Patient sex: M
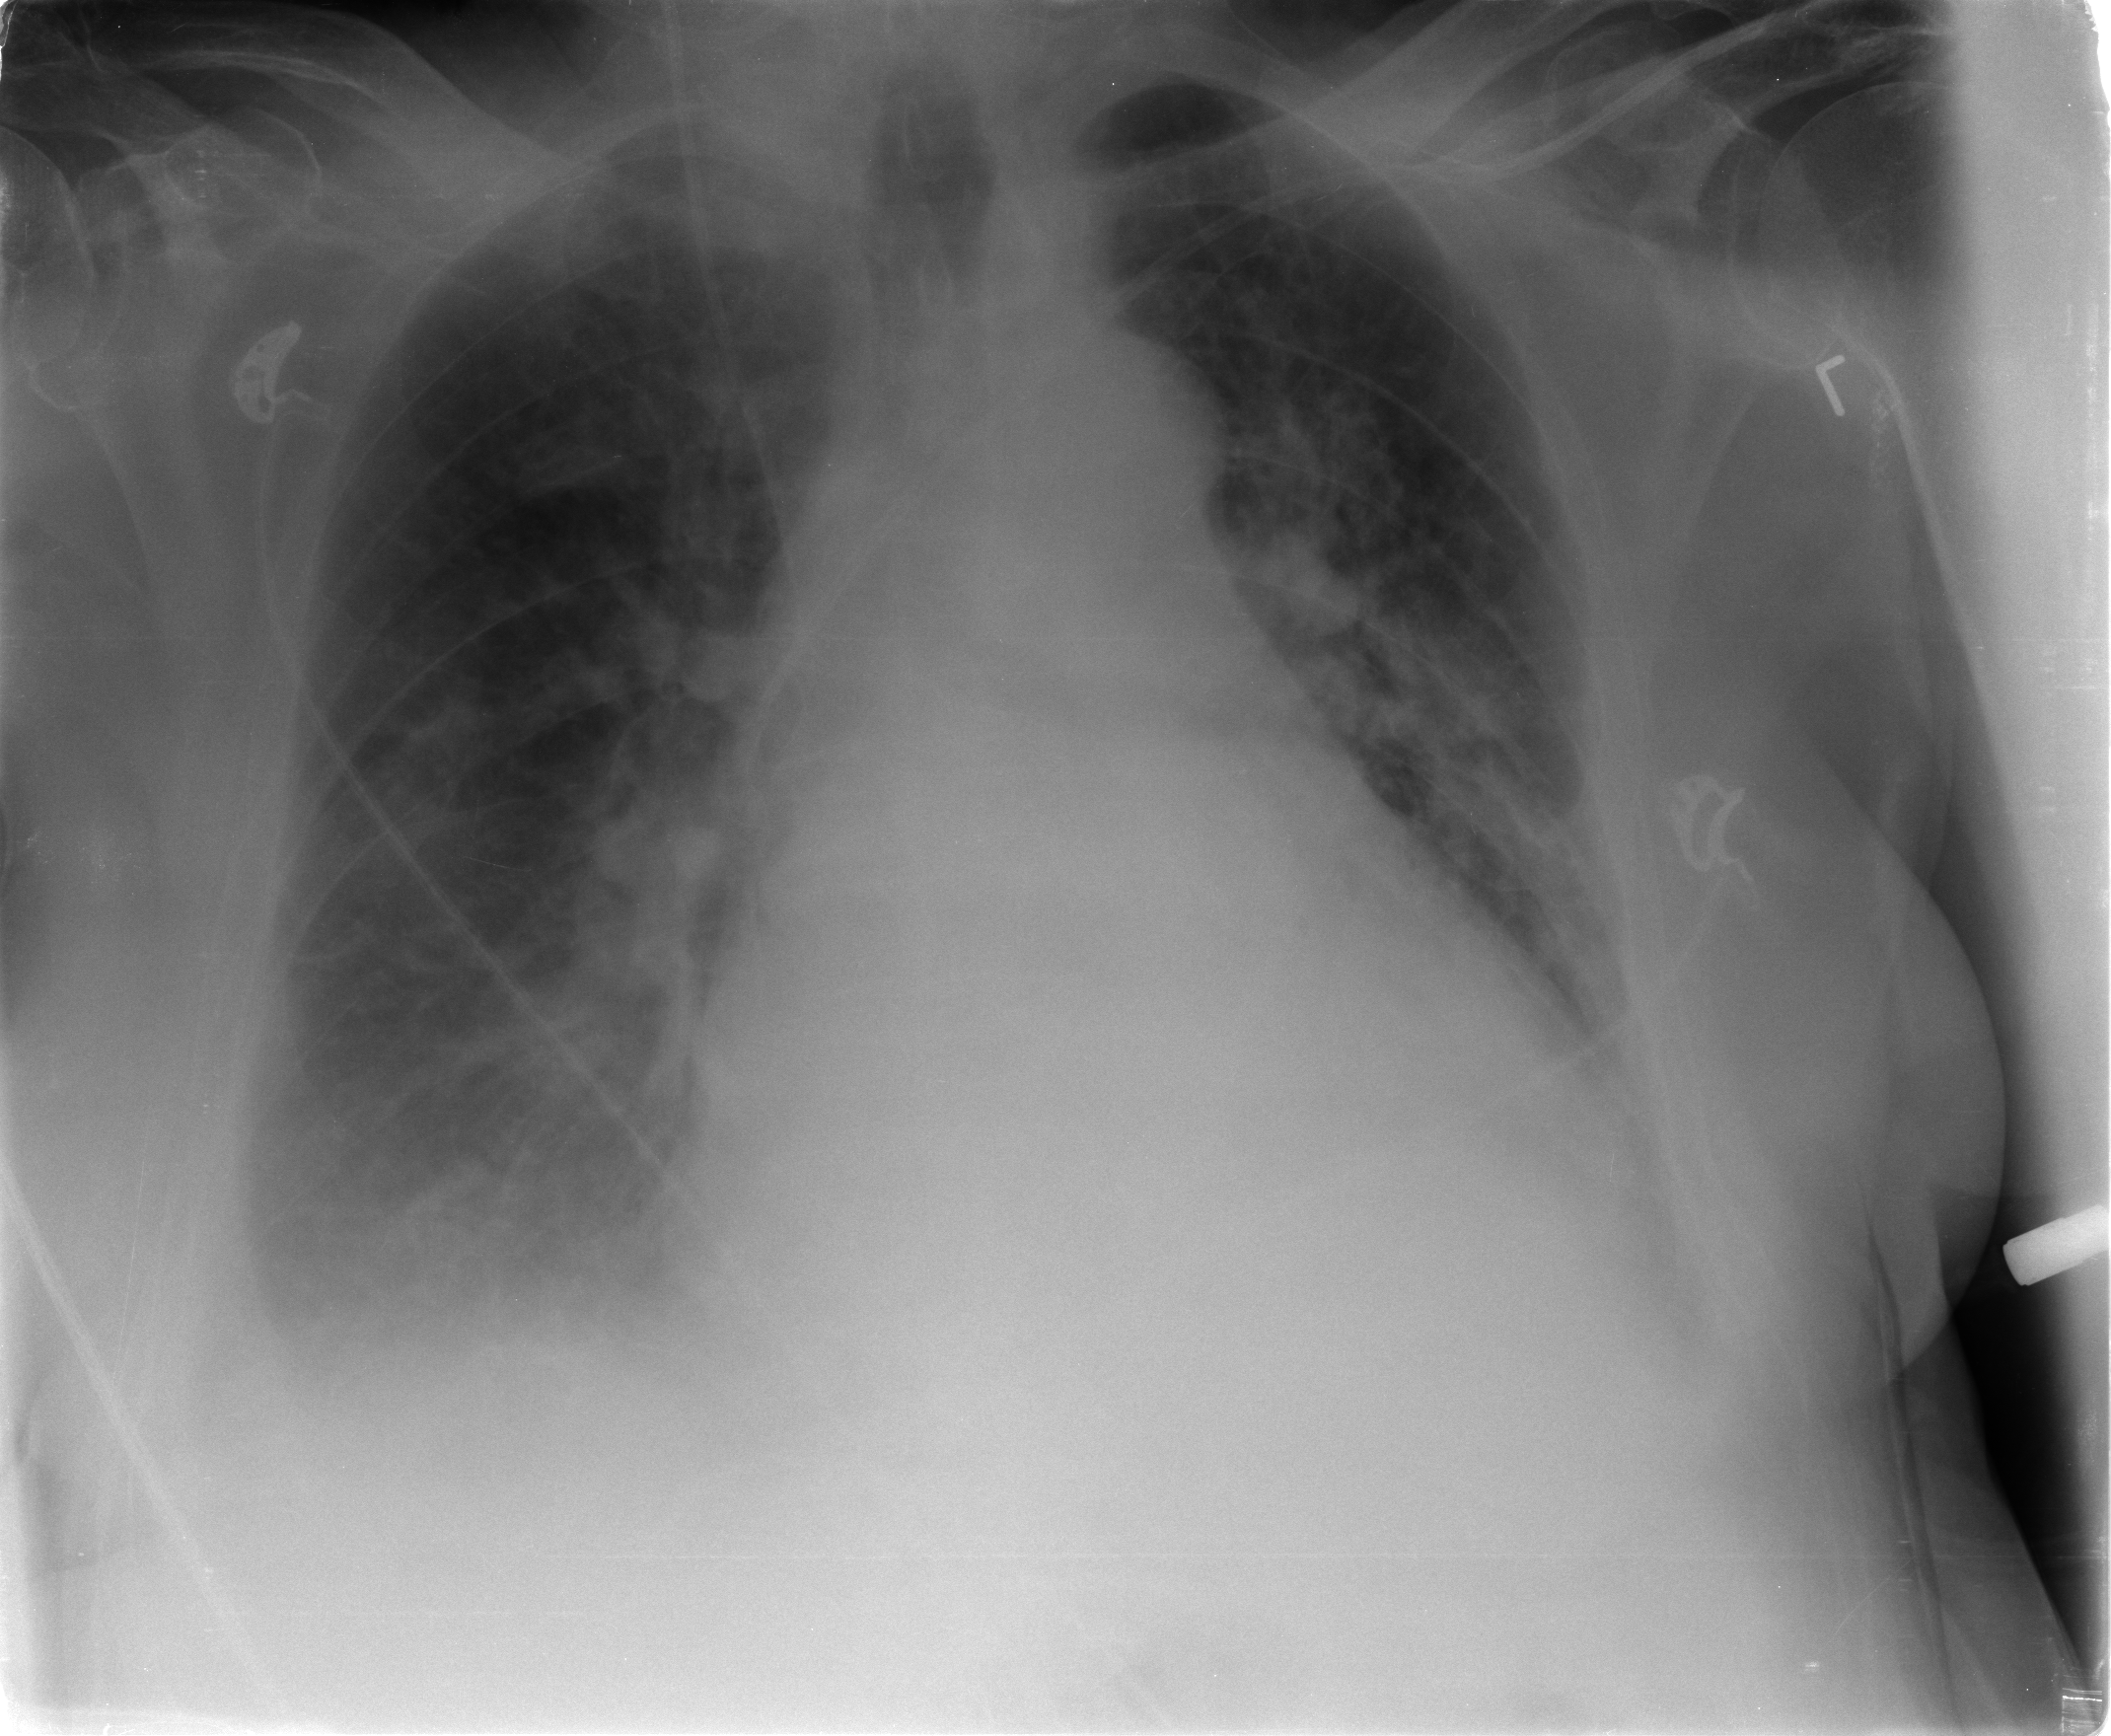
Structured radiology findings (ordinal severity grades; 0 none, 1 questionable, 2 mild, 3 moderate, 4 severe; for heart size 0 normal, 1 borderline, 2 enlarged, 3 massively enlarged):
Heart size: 3
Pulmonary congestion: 2
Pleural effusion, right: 2
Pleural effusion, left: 2
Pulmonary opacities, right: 0
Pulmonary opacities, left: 1
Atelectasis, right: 0
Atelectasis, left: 0